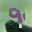
Label: 9